Question: I have successfully created the VPC via AWS PHP SDK. However, I can't see anyways to make the VPC as default VPC for given region.

---
When I use below code, all the VPC are defualt to .
'''
$result = $client->createVpc(array(
'DryRun' => true || false,
// CidrBlock is required
'CidrBlock' => 'string',
'InstanceTenancy' => 'string',
));
'''
'''
$result = $client->modifyVpcAttribute(array(
// VpcId is required
'VpcId' => 'string',
'EnableDnsSupport' => array(
'Value' => true || false,
),
'EnableDnsHostnames' => array(
'Value' => true || false,
),
));
'''
Any idea or thoughts how to set Vpc to default? I have check AWS-CLI as well it doesn't have the option to do so.
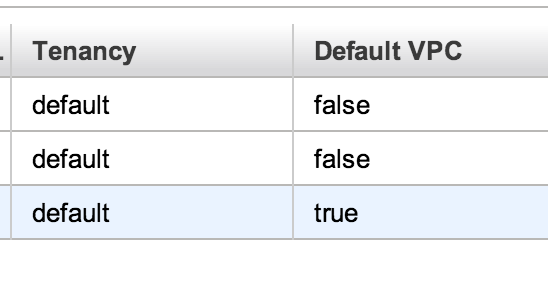
Answer: You can't. Your account comes with a default VPC. That will remain the default VPC. (unless and of-course AWS technical support has some magic wand behind the curtains to make it happen.)